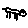
Label: cat